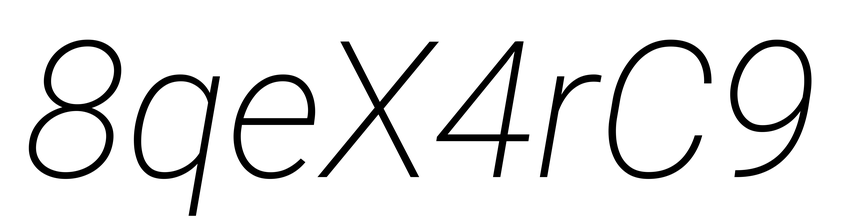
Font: Roboto-Italic_ExtraLight_Italic